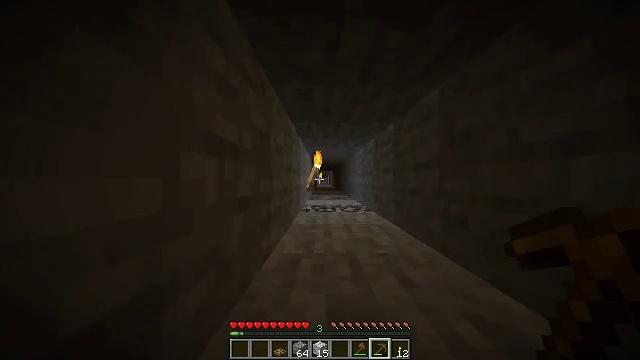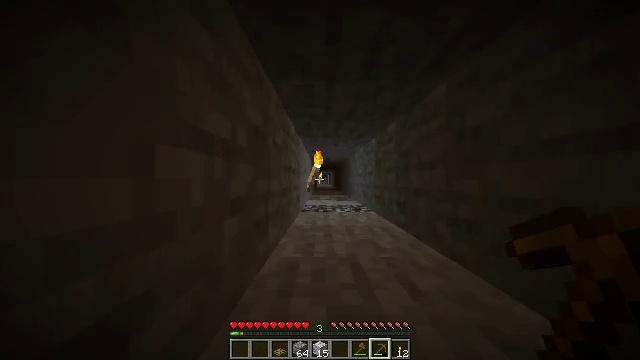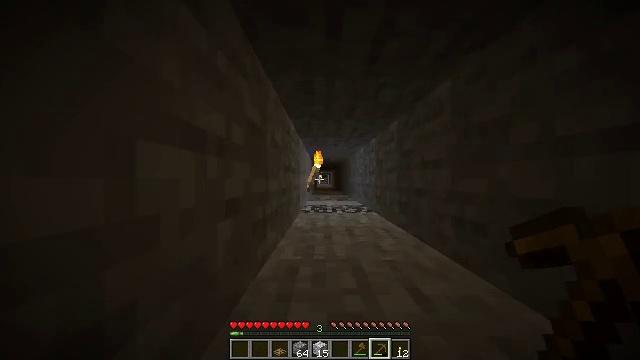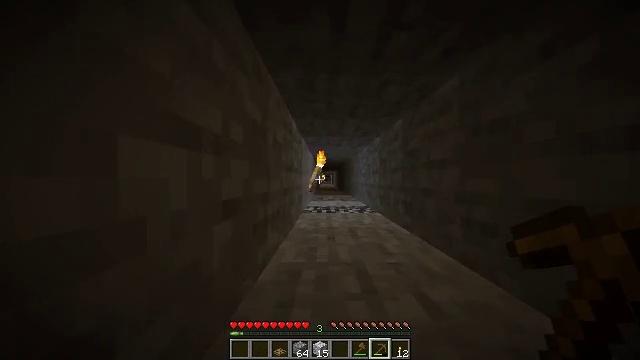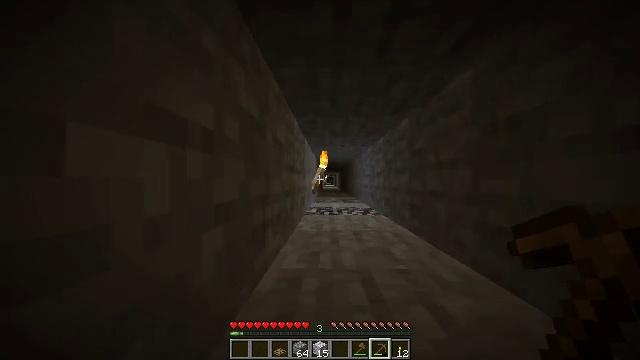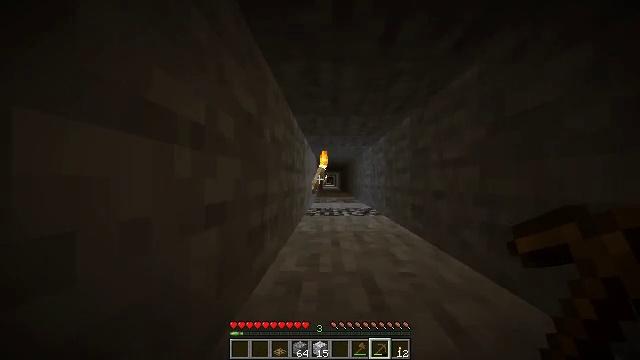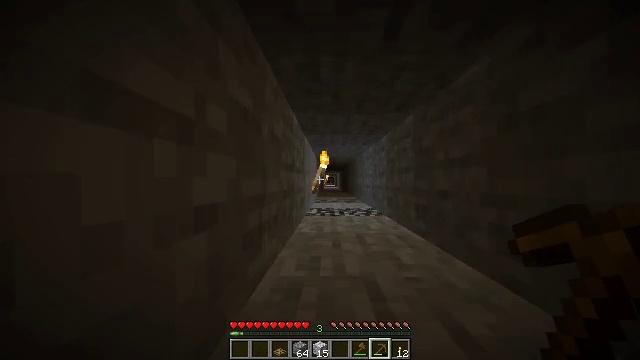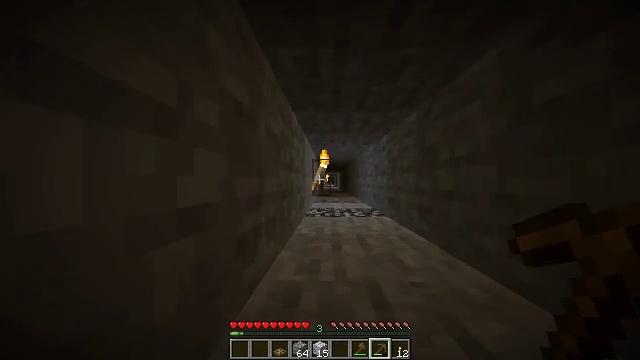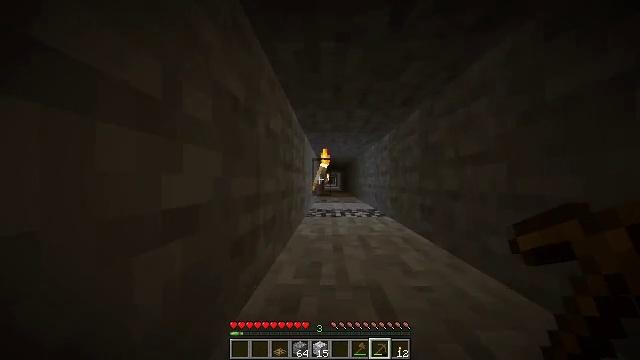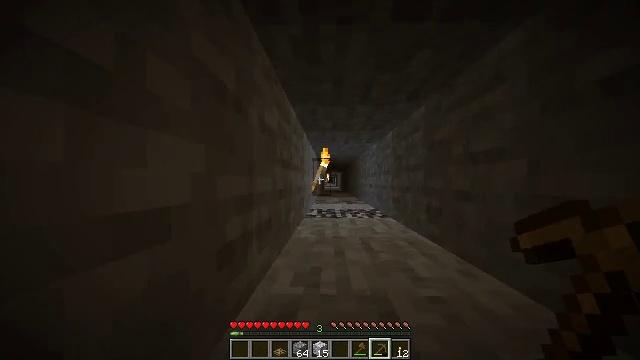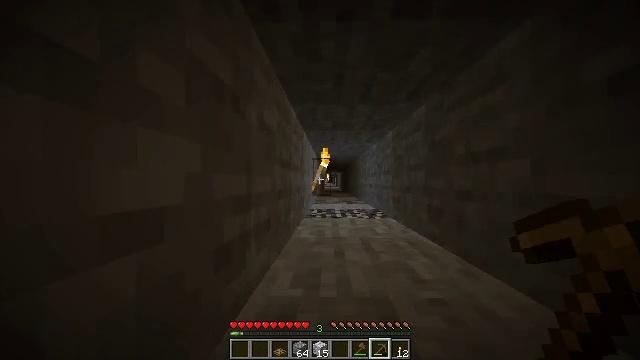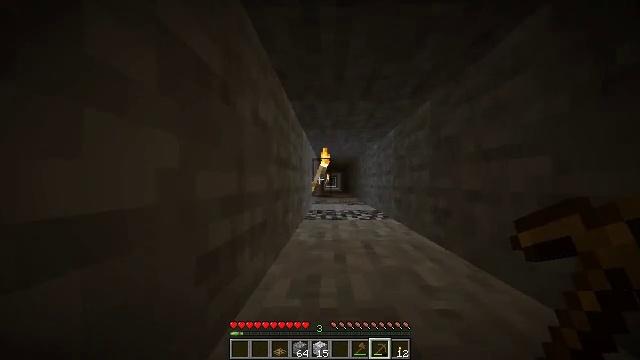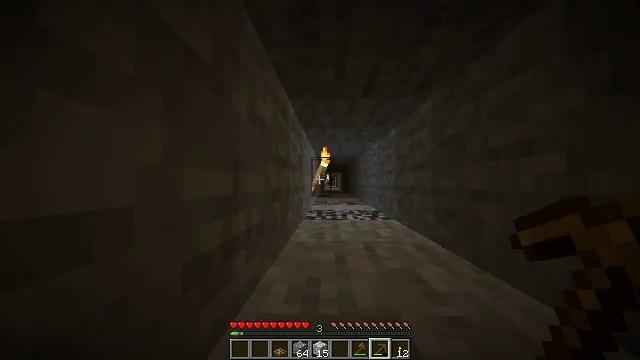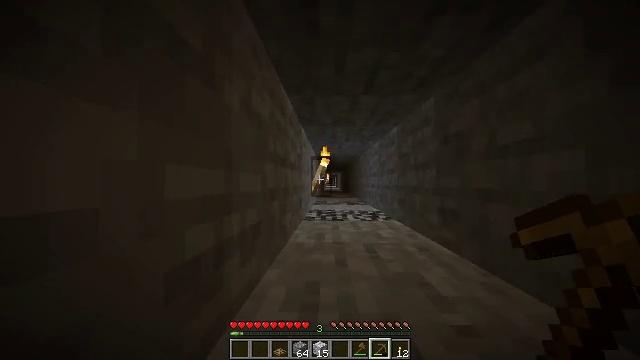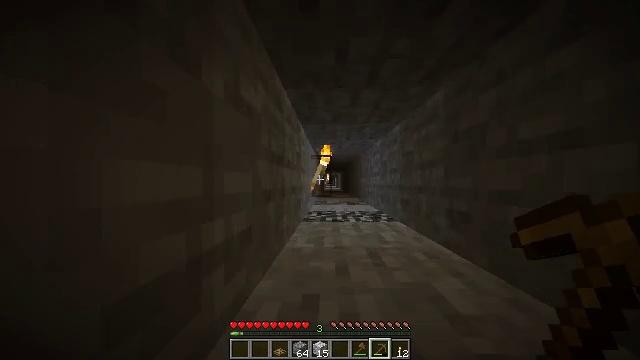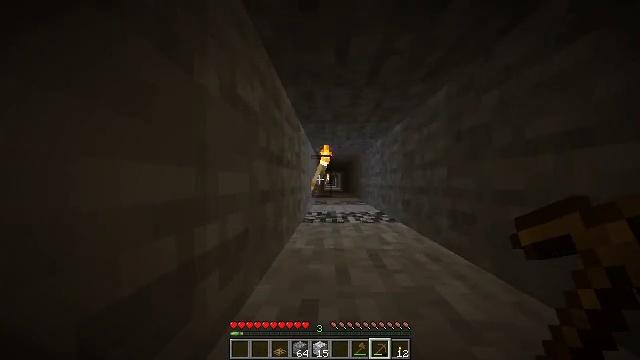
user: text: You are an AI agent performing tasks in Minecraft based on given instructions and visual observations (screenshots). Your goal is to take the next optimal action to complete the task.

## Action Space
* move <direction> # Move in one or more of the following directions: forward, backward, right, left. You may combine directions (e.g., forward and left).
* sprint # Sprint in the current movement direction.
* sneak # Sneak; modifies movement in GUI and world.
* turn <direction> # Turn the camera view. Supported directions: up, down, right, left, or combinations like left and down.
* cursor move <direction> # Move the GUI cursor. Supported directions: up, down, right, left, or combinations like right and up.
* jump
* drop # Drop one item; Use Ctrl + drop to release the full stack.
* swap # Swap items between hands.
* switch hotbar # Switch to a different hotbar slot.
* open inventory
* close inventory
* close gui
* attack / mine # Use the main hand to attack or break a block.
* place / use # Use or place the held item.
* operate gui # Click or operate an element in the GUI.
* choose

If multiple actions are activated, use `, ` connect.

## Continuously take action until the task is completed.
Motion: motion action
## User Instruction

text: Break the wall torch for relocation.
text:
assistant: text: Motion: move forward
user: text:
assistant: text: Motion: move forward
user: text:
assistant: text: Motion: move forward
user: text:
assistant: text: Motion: move forward
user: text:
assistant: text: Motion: move forward
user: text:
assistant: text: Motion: move forward
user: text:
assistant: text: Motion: move forward
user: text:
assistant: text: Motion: move forward
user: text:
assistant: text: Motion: move forward
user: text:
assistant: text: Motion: move forward
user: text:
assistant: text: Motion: move forward
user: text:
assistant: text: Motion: move forward
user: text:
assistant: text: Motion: move forward
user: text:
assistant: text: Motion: move forward
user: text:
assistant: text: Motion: move forward
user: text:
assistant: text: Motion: move forward
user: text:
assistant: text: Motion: move forward
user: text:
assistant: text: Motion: move forward
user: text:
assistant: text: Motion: move forward
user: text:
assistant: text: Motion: move forward
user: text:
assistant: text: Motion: move forward
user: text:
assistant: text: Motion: move forward
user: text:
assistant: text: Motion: move forward
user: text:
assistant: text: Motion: move forward
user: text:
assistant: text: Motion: move forward
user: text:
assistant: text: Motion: move forward
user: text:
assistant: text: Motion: move forward
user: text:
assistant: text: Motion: move forward
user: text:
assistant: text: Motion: move forward
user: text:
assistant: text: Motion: move forward